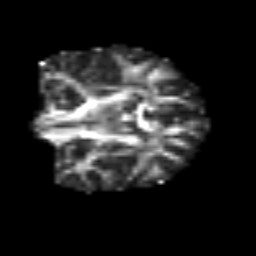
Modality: FA
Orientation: coronal
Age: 62
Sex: female
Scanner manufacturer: siemens
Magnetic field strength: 3 T
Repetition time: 3.2 s
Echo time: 0.081 s